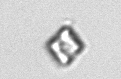
Label: Bacillariophyceae_morphotype1